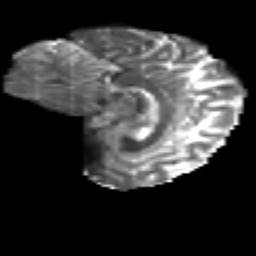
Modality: T2w
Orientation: sagittal
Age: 44
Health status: ill
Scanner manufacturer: philips
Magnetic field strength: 3 T
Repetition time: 9 s
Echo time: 0.127 s